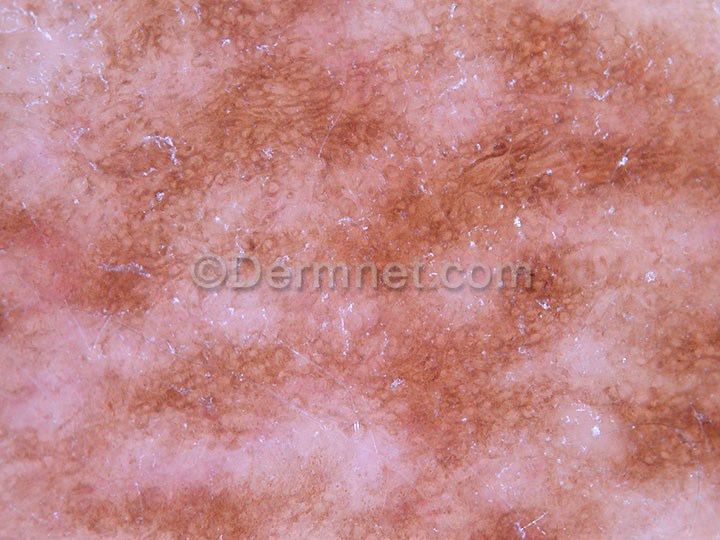
Disease: Melanoma Skin Cancer Nevi and Moles